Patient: sex M, age 36
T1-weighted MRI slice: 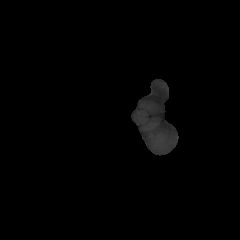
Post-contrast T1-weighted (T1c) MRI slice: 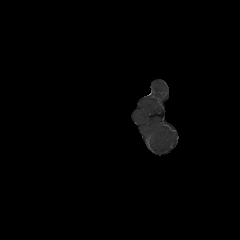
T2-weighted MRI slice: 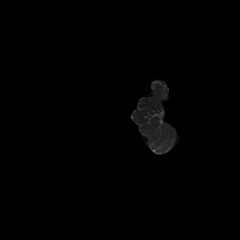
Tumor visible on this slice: no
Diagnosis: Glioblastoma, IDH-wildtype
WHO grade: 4